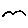
Label: bird